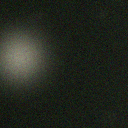
Screen state: off